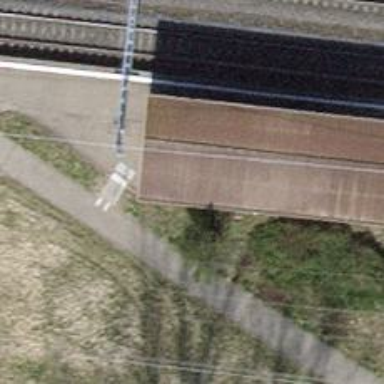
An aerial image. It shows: Brown bench in the vicinity.